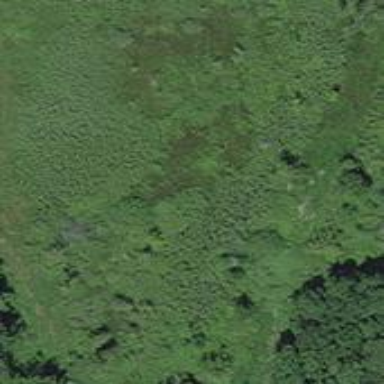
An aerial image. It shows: Marsh wetland.